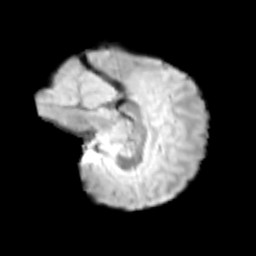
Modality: T2w
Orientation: sagittal
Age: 9
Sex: male
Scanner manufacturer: siemens
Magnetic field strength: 3 T
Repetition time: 3.8 s
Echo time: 0.07 s